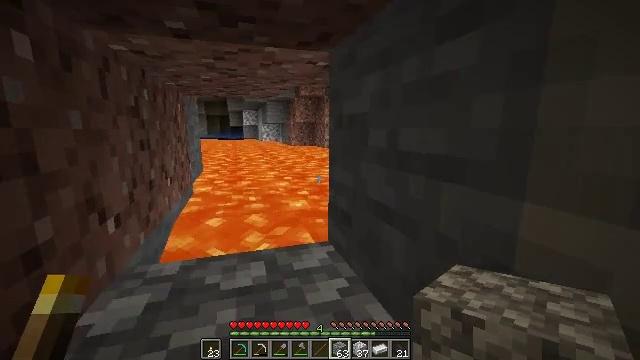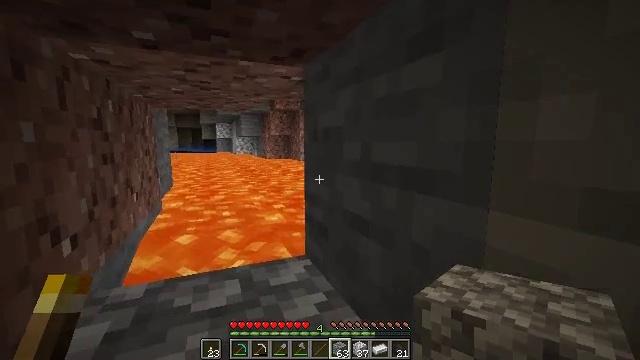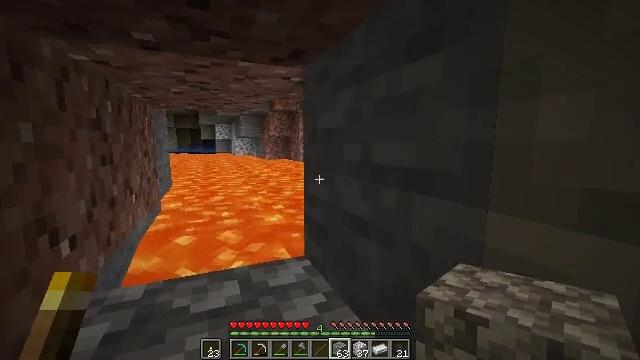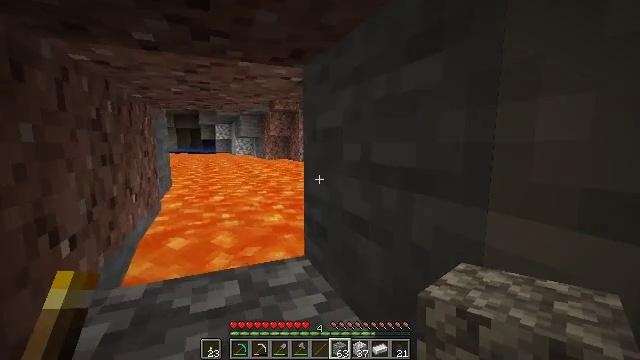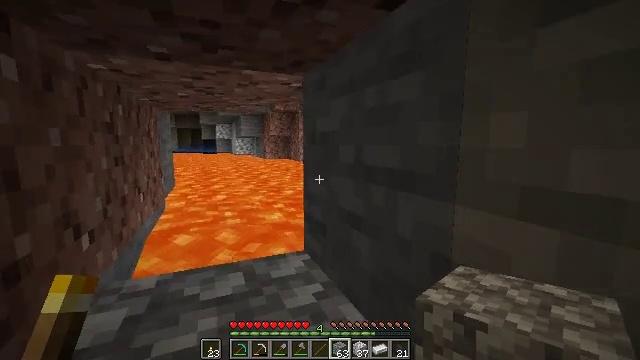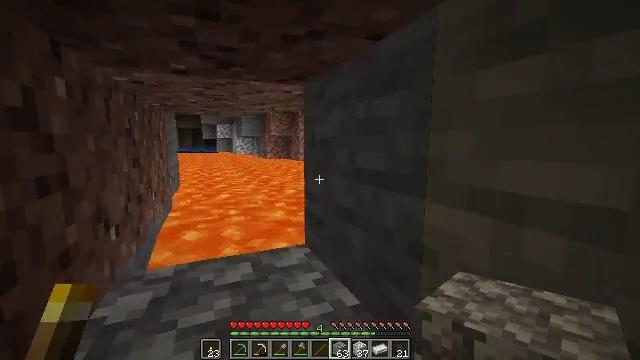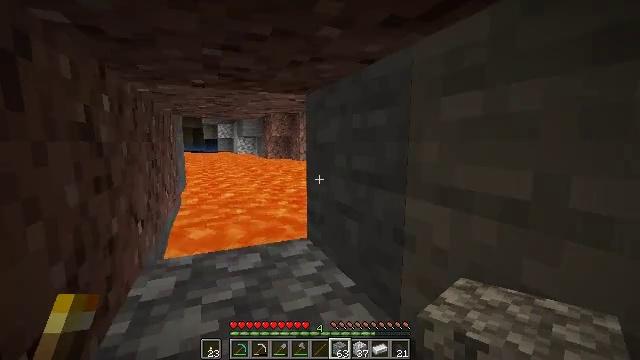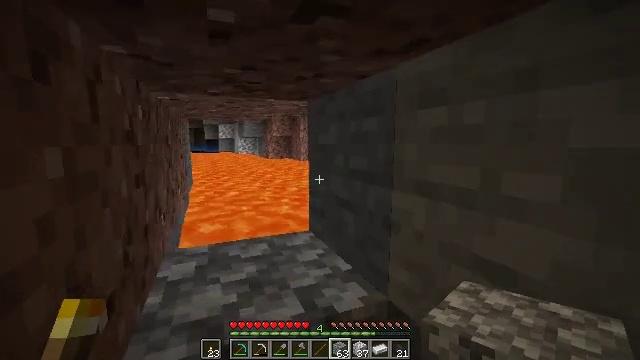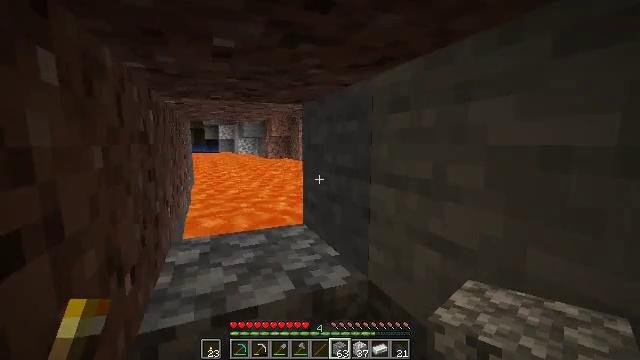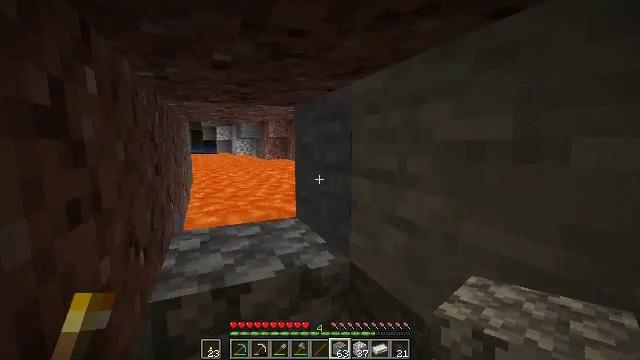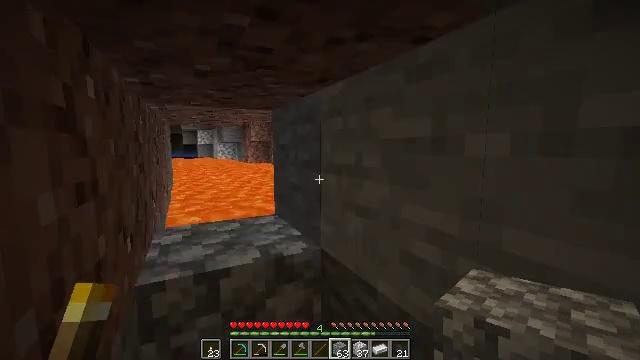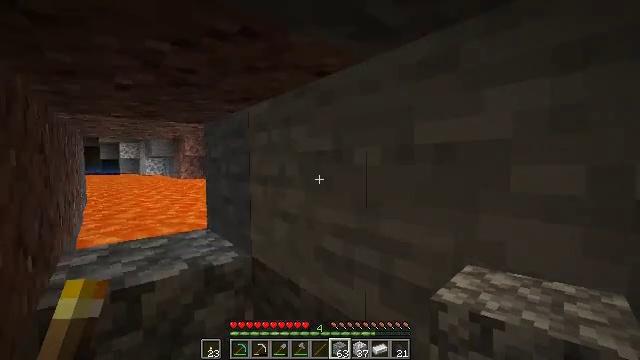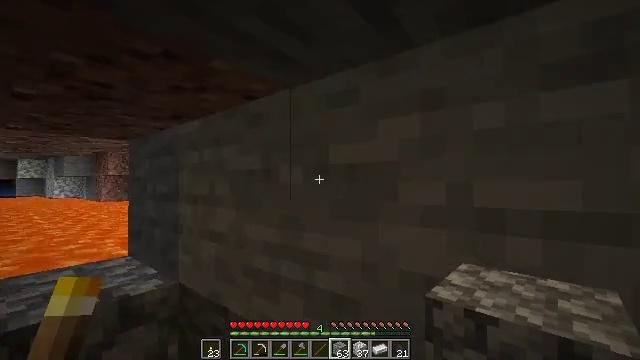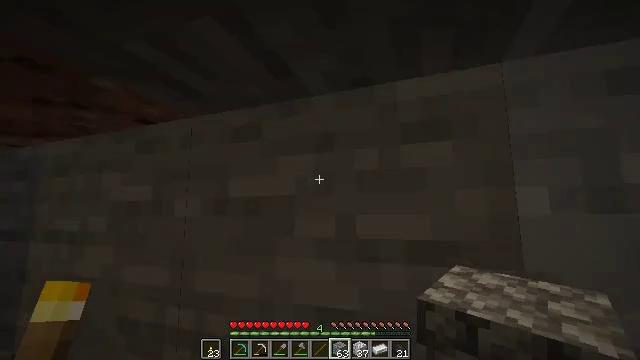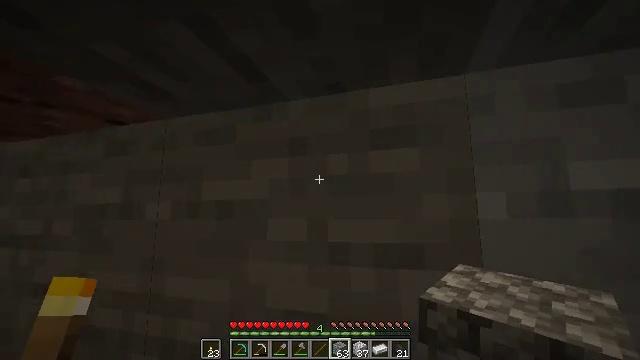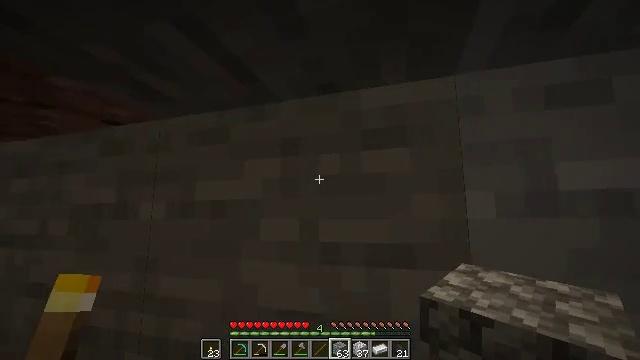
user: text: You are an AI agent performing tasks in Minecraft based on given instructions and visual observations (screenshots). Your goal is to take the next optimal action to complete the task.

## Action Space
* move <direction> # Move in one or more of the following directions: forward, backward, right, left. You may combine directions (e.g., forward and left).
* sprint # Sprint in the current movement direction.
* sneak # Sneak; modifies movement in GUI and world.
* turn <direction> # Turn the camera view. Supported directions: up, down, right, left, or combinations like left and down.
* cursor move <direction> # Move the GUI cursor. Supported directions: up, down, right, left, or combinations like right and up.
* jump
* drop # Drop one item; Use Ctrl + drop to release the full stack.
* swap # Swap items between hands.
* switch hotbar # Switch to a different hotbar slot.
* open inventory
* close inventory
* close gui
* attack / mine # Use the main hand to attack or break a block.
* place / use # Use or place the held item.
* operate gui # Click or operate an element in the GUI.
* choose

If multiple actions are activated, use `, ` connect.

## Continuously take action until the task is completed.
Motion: motion action
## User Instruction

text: Dig up the stone with a tool.
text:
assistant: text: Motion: turn right and up
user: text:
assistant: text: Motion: no_op
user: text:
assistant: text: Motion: move back
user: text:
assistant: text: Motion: move back
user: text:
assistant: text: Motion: move back
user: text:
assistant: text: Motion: move back
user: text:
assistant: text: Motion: move back
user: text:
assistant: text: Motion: move back
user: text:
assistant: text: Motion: move back
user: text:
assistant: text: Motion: move back, turn right
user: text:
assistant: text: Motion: turn right and up
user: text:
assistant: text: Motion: turn right and up
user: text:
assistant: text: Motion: turn right and up
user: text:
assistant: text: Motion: turn right
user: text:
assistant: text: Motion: no_op
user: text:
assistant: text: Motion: no_op
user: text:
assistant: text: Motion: no_op
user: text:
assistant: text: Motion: no_op
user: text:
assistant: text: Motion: no_op
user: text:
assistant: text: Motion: turn right
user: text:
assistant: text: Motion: turn right and up
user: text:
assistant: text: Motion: turn up
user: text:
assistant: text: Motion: turn up
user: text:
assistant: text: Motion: turn up
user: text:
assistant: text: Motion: no_op
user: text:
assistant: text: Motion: no_op
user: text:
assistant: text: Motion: no_op
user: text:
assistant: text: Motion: no_op
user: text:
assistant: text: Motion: no_op
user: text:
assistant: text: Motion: no_op